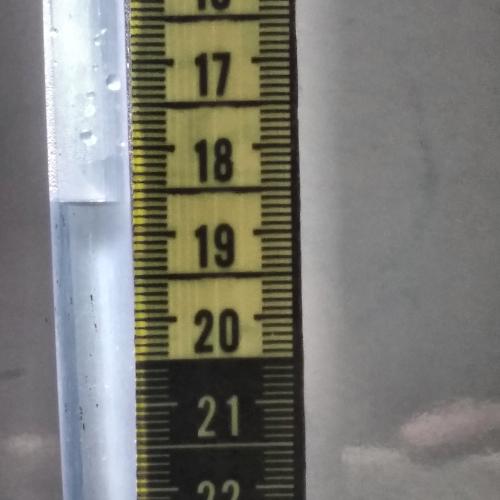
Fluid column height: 18.6 cm